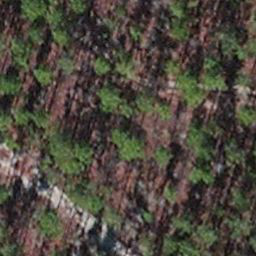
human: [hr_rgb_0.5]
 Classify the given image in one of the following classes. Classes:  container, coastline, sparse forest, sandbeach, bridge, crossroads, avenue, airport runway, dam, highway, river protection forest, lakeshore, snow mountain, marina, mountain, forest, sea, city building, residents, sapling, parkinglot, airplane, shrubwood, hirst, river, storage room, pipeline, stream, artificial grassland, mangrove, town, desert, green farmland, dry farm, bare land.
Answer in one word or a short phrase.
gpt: sapling